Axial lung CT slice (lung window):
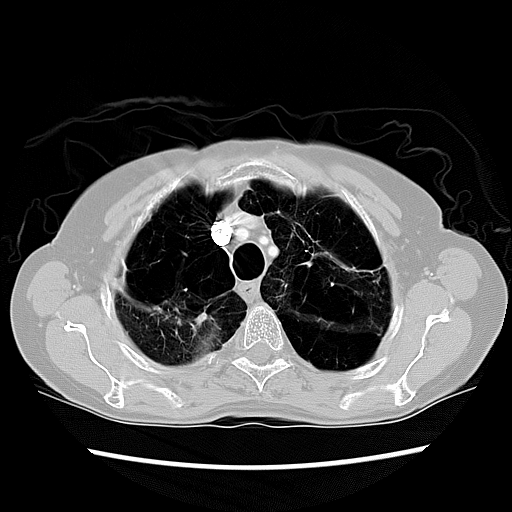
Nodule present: yes
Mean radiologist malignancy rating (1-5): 3